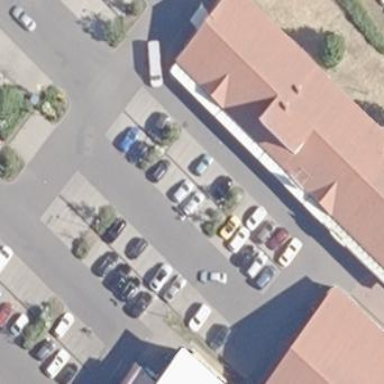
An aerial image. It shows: Parking space with normal surface.